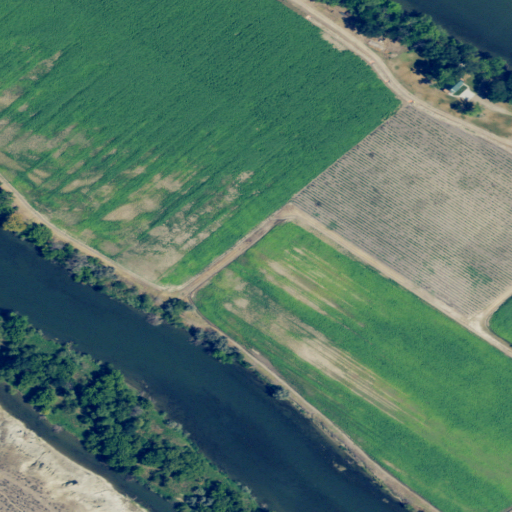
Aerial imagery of island in Oregon named Westlake Island containing cultivated crops, open water, herbaceous wetlands, shrub, open development, and low intensity development